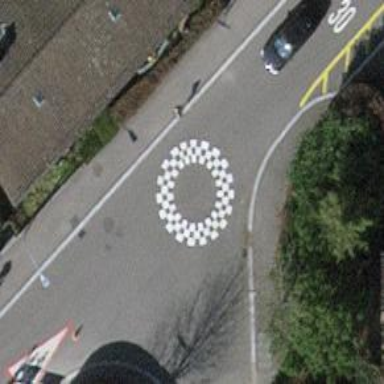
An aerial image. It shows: Rosette traffic calming feature.